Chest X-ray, AP view. Patient: 61 years old, sex F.
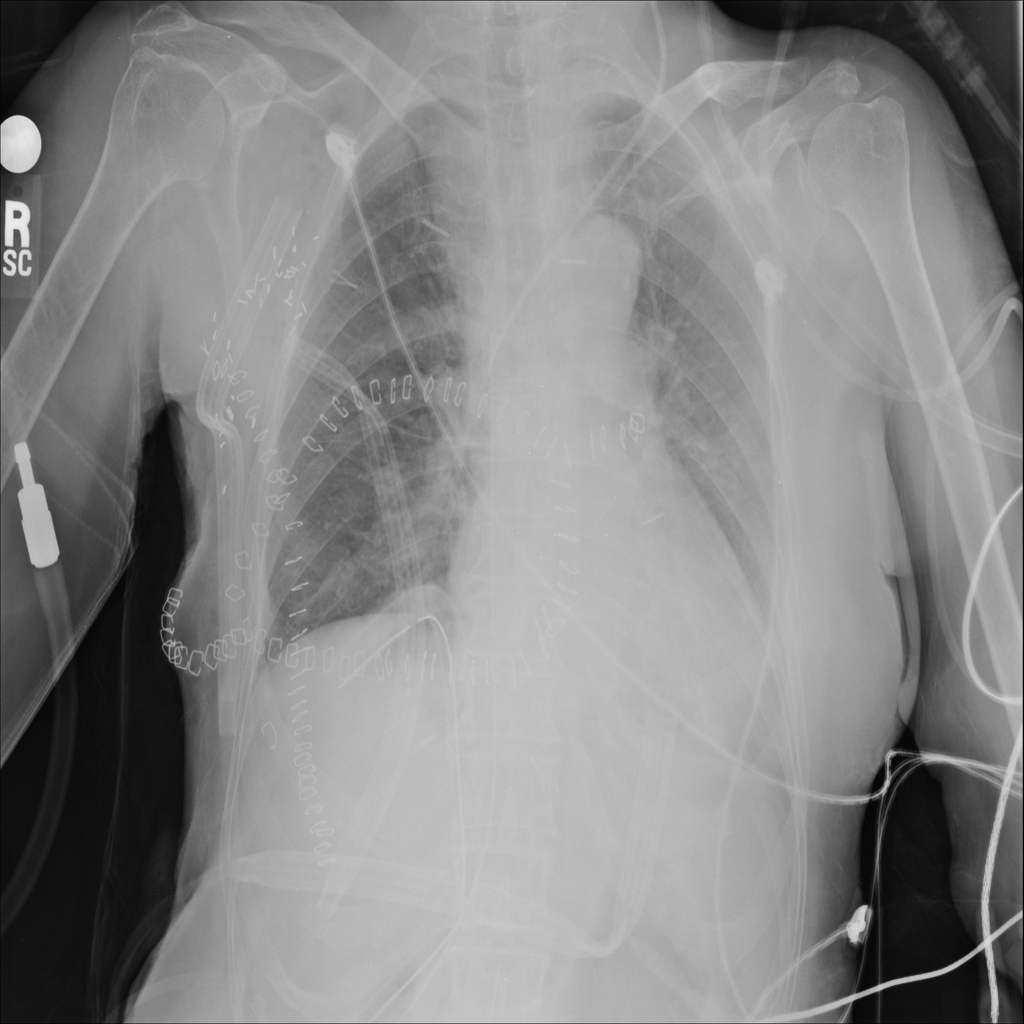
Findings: No Finding